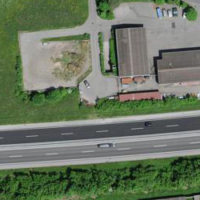
EUNIS habitat code: 57
Species observed at this site:
Milvus migrans